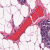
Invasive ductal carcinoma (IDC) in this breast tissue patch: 0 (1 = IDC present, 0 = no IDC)